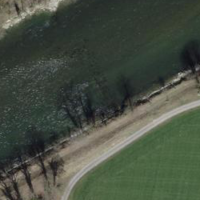
EUNIS habitat code: 15
Species observed at this site:
Campanula glomerata